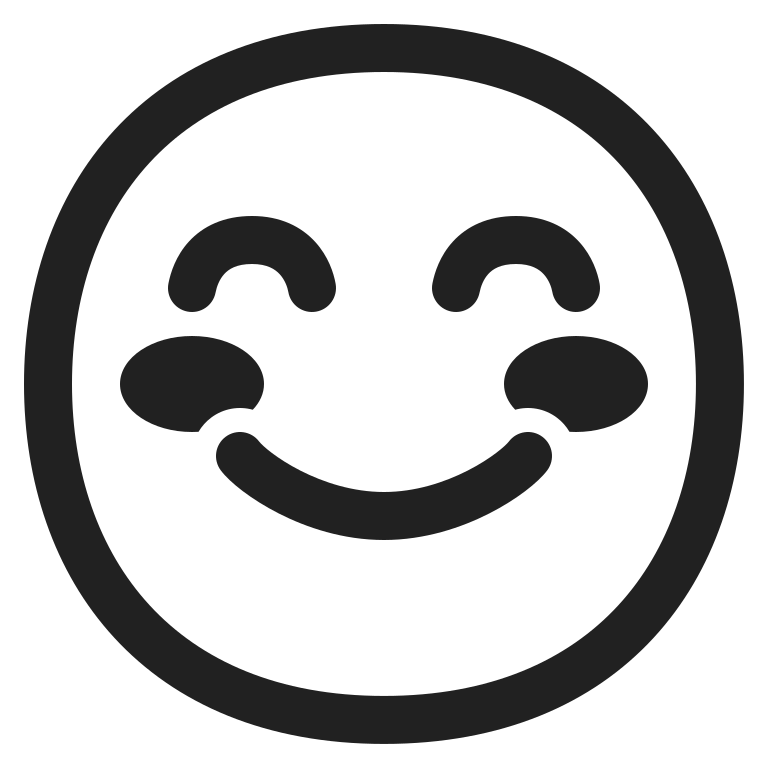
smiling face with smiling eyes high contrast